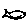
Label: fish